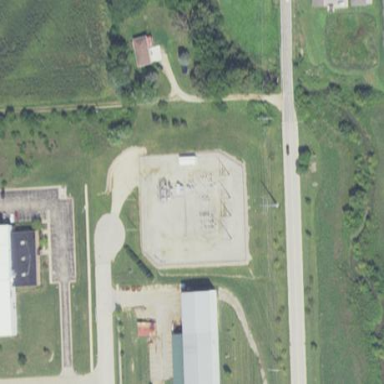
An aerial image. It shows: Distribution-level power substation.